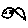
Label: fish